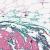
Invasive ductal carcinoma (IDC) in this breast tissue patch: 0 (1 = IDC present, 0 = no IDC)